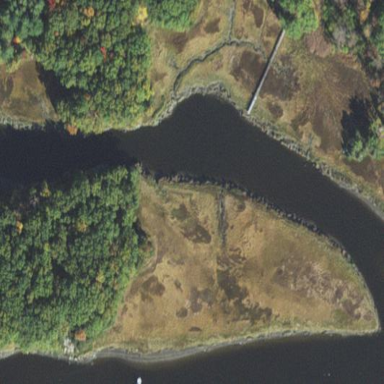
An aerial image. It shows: Saltmarsh wetland.